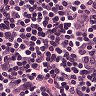
Metastatic tissue present: no